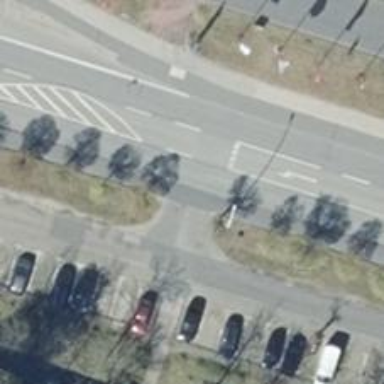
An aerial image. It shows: Paved road in living street.